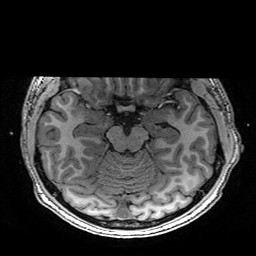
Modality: T1w
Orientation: coronal
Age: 21
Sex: male
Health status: healthy